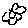
Label: flower